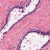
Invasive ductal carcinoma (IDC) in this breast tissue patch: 0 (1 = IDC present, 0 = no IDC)